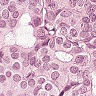
Metastatic tissue present: yes